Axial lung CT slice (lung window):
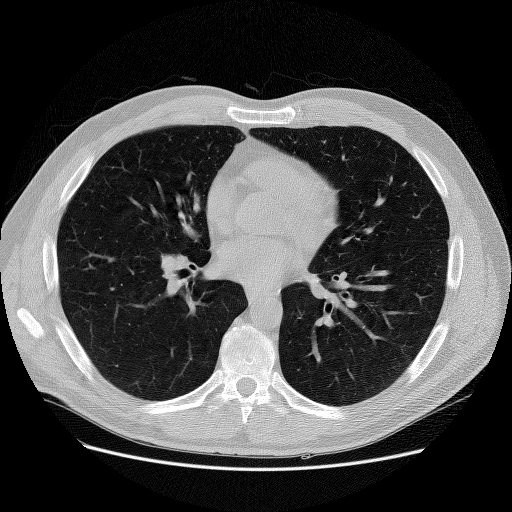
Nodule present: no